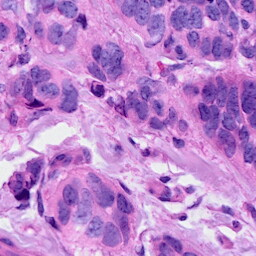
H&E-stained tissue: Breast